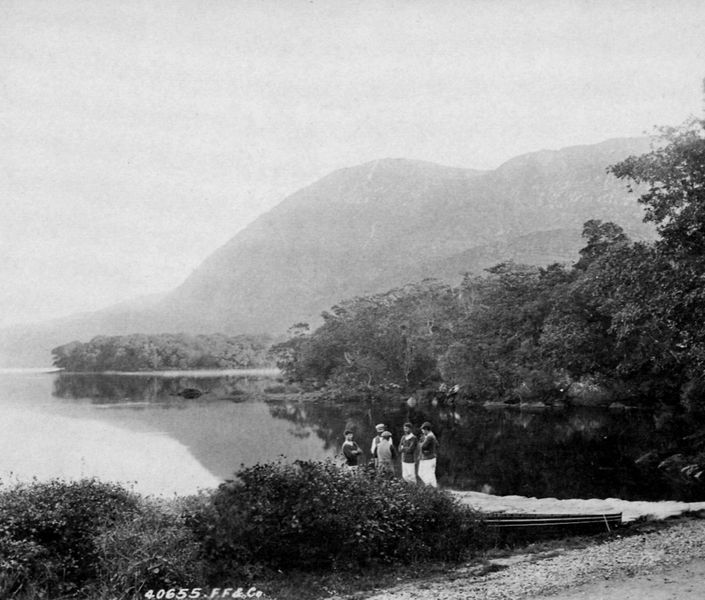
Titel: Seeufer
Künstler: Francis Frith
Schlagwörter: baum, berg, blätter, dunkel, gruppe, himmel, mann, meer, schatten, wasser, weiß, wolken, bäume, fluss, frauen, landschaft, menschen, see, ufer, frau, grau, holz, licht, männer, schwarz, ausblick, gras, weg, wiese, wolke, leute, alt, hose, kappen, mütze, mützen, mensch, stehen, fünf, spiegel, erde, hügel, spiegelung, busch, büsche, gebüsch, gewässer, sträucher, insel, kind, blatt, wald, boot, kinder, strand, nachmittag, berge, gebirge, dunst, nebel, kies, steg, bucht, foto, fotografie, vier, schwarzweiss, treffen, flora, zahl, lac, fauna, chiemsee, menschengruppe, frei, matrosen, fotographie, gebierge, bergsee, eau, montagnes, montagne, photographie, künstlergruppe, herrenchiemsee, brume, amazonas, asie, groupe, photo, hommes, schatzen, bord, pantalons, buissons, flra, ponton, wolkwn, rive, abre, gebücsh, 40655.ff&co., abres, photog